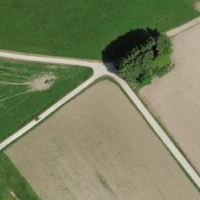
EUNIS habitat code: 52
Species observed at this site:
Bubulcus ibis